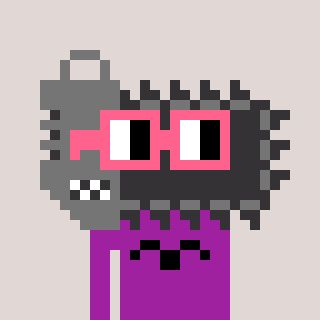
a pixel art character with square pink glasses, a chainsaw-shaped head and a magenta-colored body on a warm background